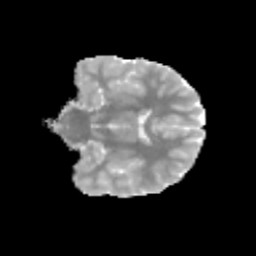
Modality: MD
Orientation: coronal
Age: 11
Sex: male
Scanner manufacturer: siemens
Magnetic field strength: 3 T
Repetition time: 3.8 s
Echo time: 0.07 s